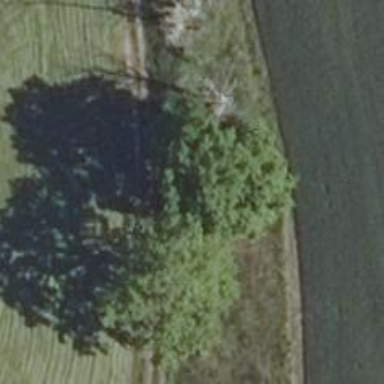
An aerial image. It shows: Row of trees in natural setting.